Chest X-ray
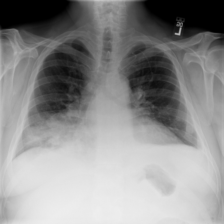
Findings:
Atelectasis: negative
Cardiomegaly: negative
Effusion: positive
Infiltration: positive
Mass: negative
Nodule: negative
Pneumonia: negative
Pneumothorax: negative
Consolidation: negative
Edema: negative
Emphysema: negative
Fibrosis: negative
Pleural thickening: negative
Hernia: negative